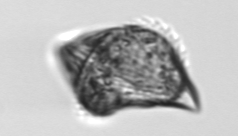
Label: Gyrodinium